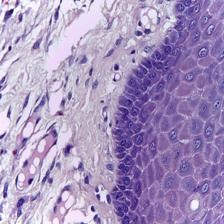
Diagnosis: Normal